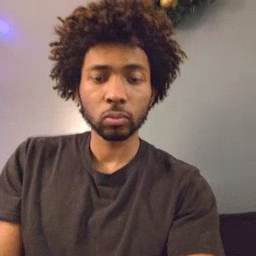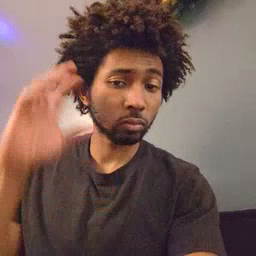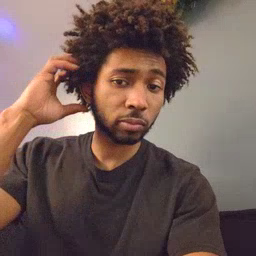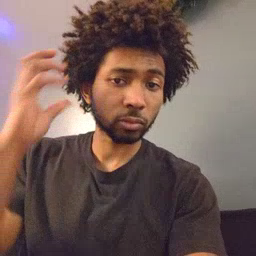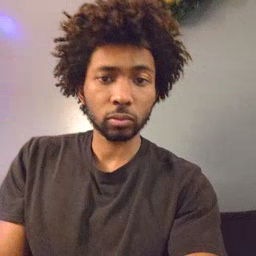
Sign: radio